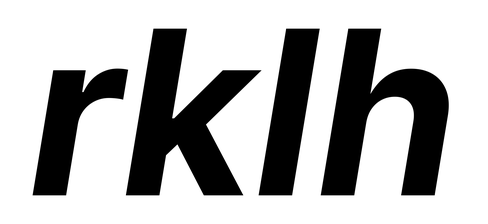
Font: Inter-Italic_Bold_Italic